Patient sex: M
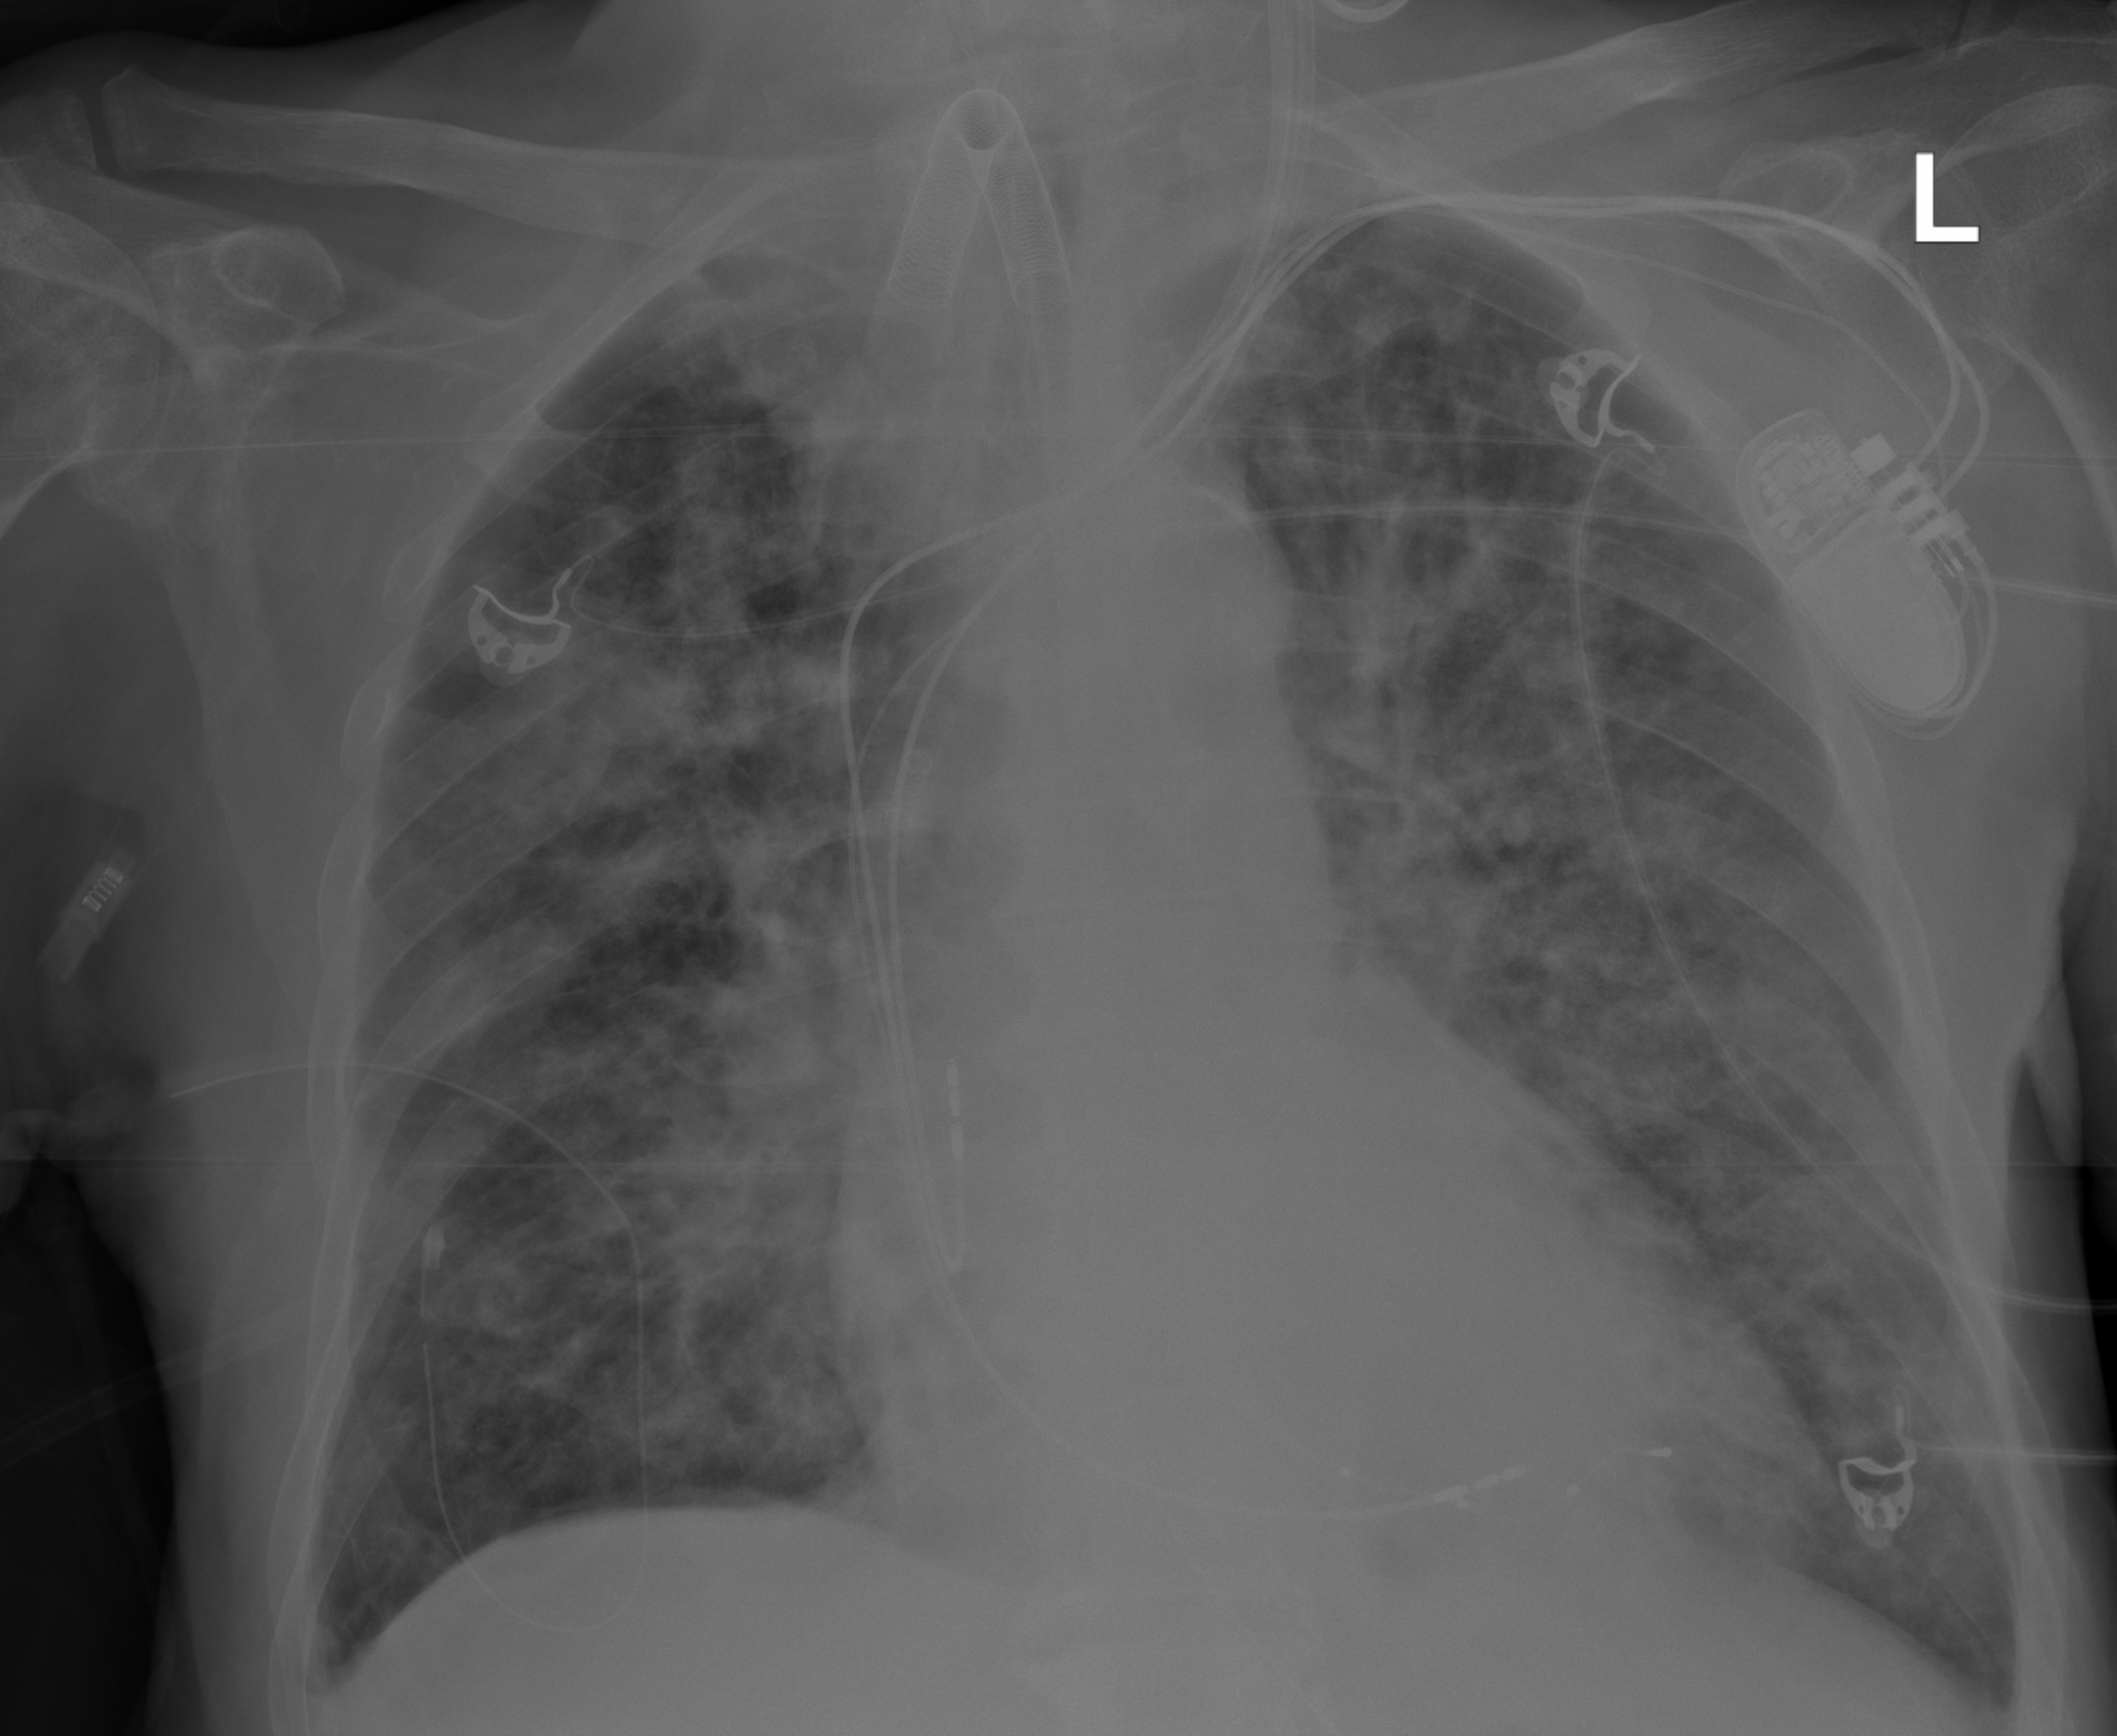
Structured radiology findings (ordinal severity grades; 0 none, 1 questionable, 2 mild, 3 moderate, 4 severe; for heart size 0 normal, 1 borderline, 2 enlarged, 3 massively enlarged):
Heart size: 0
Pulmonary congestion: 0
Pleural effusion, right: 0
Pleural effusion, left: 0
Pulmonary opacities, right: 2
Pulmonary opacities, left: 3
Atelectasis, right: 2
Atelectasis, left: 2